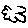
Label: cloud